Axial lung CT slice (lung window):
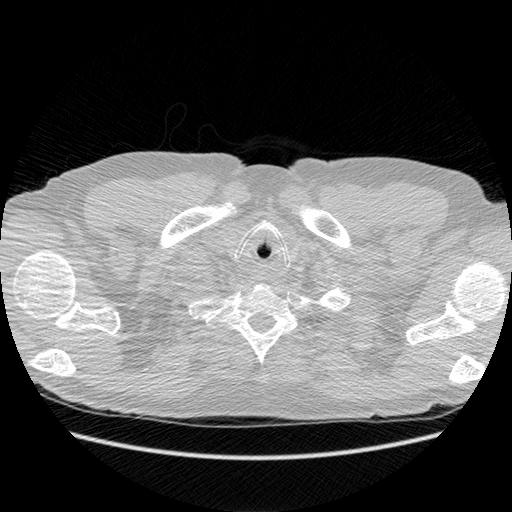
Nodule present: no